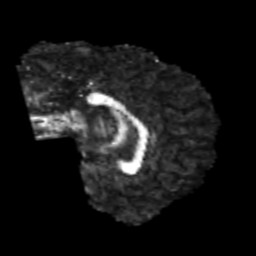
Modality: FA
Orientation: sagittal
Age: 24
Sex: male
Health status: healthy
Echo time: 0.074 s